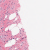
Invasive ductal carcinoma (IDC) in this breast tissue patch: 0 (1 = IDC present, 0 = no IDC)